A scalogram (wavelet time-scale view) of one vibration snapshot from a rotating machine is shown. Classify the rotor condition as one of: normal, misalignment, unbalance, looseness.
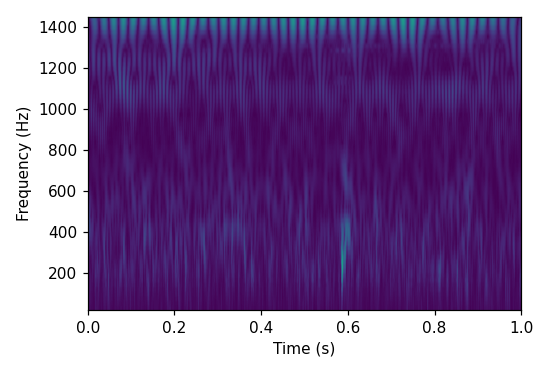
Answer: unbalance